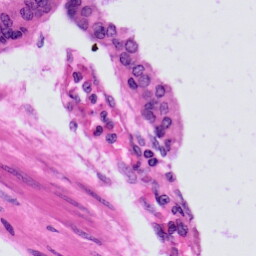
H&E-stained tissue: Prostate